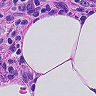
Metastatic tissue present: no